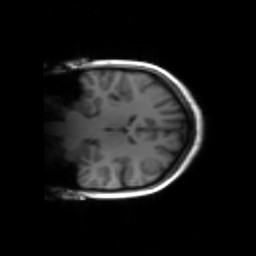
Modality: inplaneT1
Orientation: coronal
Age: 21
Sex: female
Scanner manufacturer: siemens
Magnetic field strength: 3 T
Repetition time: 1.2 s
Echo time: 0.00251 s